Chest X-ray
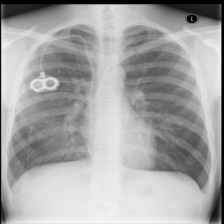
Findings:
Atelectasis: negative
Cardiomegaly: negative
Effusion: negative
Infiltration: negative
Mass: negative
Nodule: negative
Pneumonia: negative
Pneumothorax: negative
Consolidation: negative
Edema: negative
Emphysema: negative
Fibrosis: negative
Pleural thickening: negative
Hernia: negative